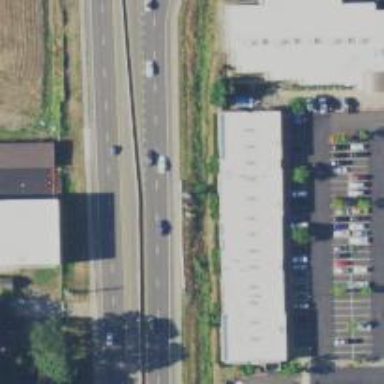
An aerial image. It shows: Trunk highway with expressway features.